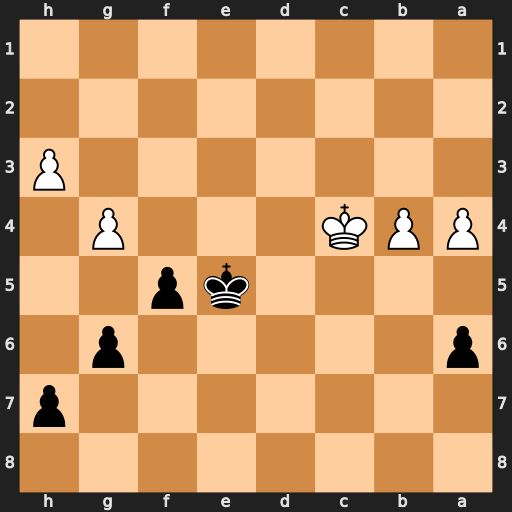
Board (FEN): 8/7p/p5p1/4kp2/PPK3P1/7P/8/8
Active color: b
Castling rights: -
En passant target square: -
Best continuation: f4 b5 axb5+ axb5 g5 Kc5 Ke6